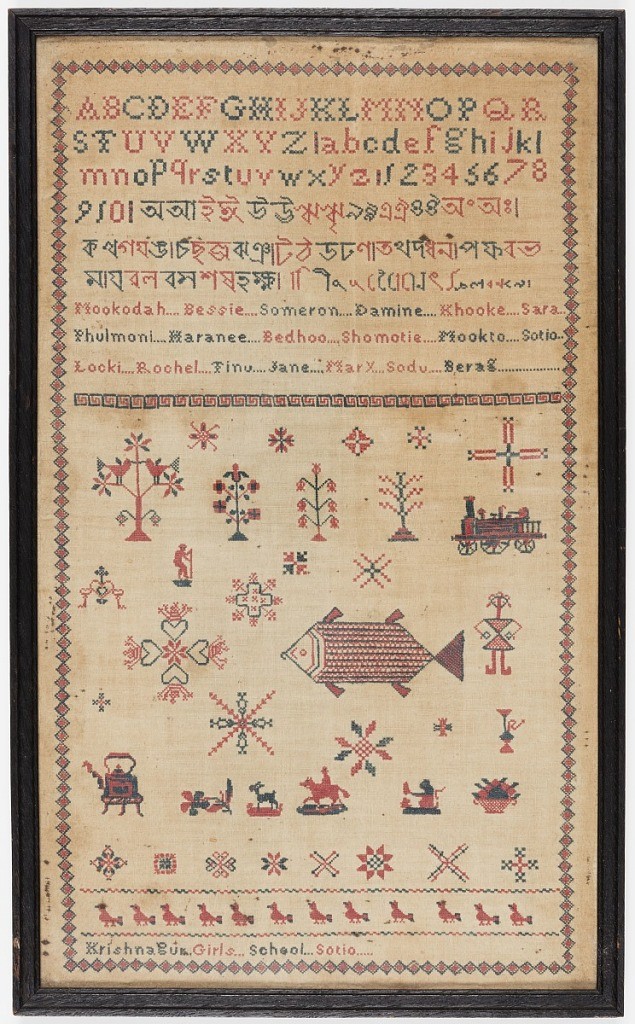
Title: Sampler
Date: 19th century
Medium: silk embroidery on linen foundation Technique: embroidered on plain weave
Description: Embroidered in black and red thread on a white ground, with alphabets in English and Hindi, with spot motifs of a fish, a locomotive, a kettle, birds and abstract symbols. With inscription at bottom: Krishnagur Girls School Sotio